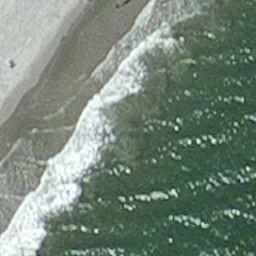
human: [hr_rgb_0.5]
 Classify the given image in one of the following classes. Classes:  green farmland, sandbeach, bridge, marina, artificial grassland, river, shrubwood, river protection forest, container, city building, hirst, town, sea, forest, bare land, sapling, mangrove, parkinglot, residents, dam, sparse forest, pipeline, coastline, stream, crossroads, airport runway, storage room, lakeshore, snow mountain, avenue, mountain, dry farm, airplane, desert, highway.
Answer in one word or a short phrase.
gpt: coastline